Question: I was trying to update the 'channel.status' object with the '//Second JSONP' callback function.
'''
angular.element(document).ready(function() {
channels = [];
channel = {};
followersAPI = followersAPI.replace(/theUser/, user);
followersAPI = $sce.trustAsResourceUrl(followersAPI);
// First JSONP
$http.jsonp(followersAPI).then(function (response) {
var follows = response.data.follows;
for (var i = 0; i < follows.length; i ++) {
var currentChannel = follows[i].channel;
if (currentChannel.status == null) {
currentChannel.status = "offline";
}
channel = {
name: currentChannel.name,
display_name: currentChannel.display_name,
logo: currentChannel.logo,
url: currentChannel.url,
status: "loading"
};
streamAPI = "https://wind-bow.glitch.me/twitch-api/streams/";
streamAPI += channel.name;
streamAPI = $sce.trustAsResourceUrl(streamAPI);
// Second JSONP
$http.jsonp(streamAPI).then(function (response) {
data = response.data;
if (data.stream == null) {
channel["status"] = "offline";
} else {
channel["status"] = data.stream.channel.status;
}
});
channels.push(channel);
}
});
$scope.channels = channels;
console.log($scope.channels);
});
'''
There's no error message, but only the last 'channel{}' object in 'channels[]' array was updated.

Here's the HTML part for 'channel.status':
'''
<div id="channel-status" class="col-md-6">
<a
class="btn"
href="{{channel.url}}"
target="_blank">
{{channel.status}}
</a>
</div>
'''
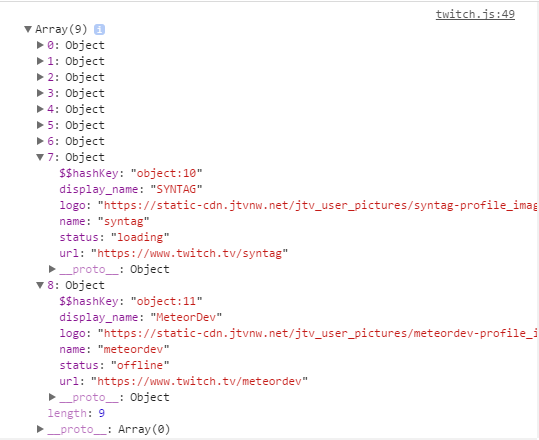
Answer: For asynchronous call '$http.jsonp' in 'for-loop', in its callback you will only get instance of last defined 'channel'.as a solution, you should move all things about 'channel' into the 'Second JSONP'.
'''
var currentChannel = follows[i].channel;
streamAPI = "https://wind-bow.glitch.me/twitch-api/streams/";
streamAPI += channel.name;
streamAPI = $sce.trustAsResourceUrl(streamAPI);
// Second JSONP
$http.jsonp(streamAPI).then(function (response) {
data = response.data;
if (currentChannel.status == null) {
currentChannel.status = "offline";
}
channel = {
name: currentChannel.name,
display_name: currentChannel.display_name,
logo: currentChannel.logo,
url: currentChannel.url,
status: "loading"
};
if (data.stream == null) {
channel["status"] = "offline";
} else {
channel["status"] = data.stream.channel.status;
}
channels.push(channel);
});
'''